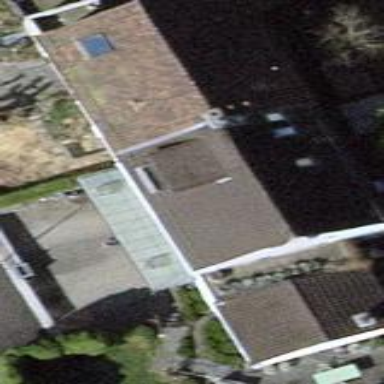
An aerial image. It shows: Building with gabled roof.